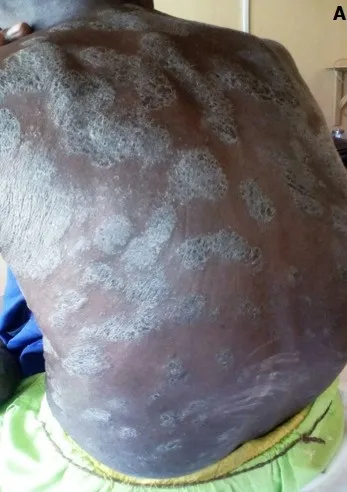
Superficial exfoliation of the face, and ,lesions were discrete, firm, and ,silver grey.
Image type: medical_photograph (skin_photograph)